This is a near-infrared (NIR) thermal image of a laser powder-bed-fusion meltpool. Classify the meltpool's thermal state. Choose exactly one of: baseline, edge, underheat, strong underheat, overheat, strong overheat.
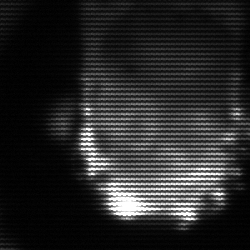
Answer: baseline